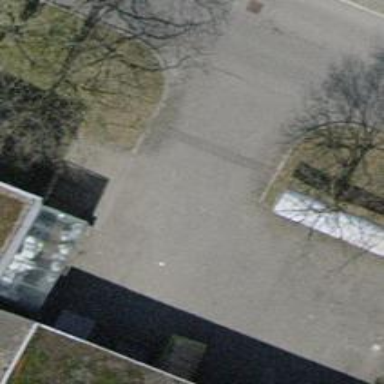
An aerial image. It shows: Bicycle parking facility.